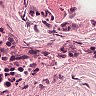
Metastatic tissue present: no